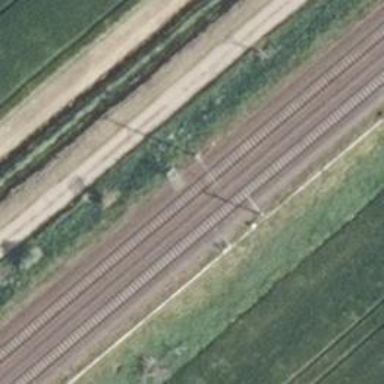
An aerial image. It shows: Railway signal.